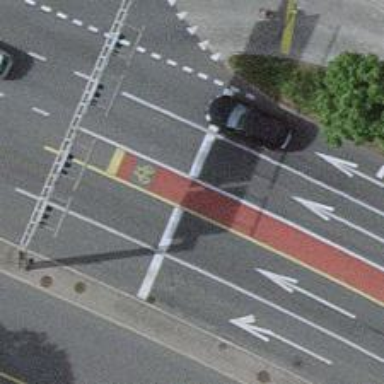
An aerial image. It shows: Road with traffic signals.